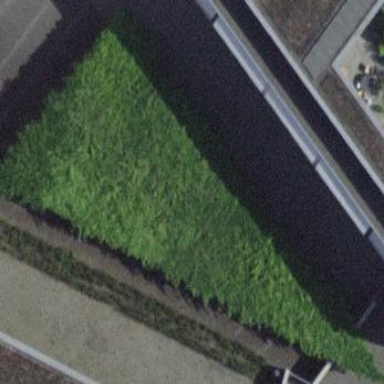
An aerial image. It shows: Roof covered with plants.